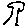
Label: tree